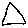
Label: triangle